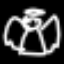
Label: angel